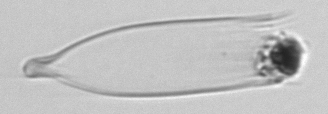
Label: Favella